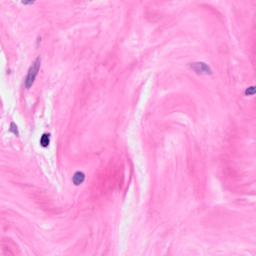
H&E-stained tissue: Breast